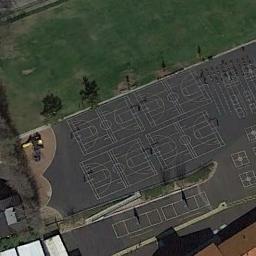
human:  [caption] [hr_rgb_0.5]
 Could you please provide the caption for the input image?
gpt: Many basketball courts are next to the grass .

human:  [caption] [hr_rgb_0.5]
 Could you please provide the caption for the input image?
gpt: Many basketball courts are painted on the track .

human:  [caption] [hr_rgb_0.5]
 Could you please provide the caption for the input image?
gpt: Four basketball courts on the lawn and some sport areas beside .

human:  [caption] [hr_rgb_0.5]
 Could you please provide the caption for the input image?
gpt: The grass is beside the four basketball courts .

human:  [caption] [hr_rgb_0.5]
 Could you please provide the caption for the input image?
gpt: Four basketball courts are on sport field, With a big lawn nearby .